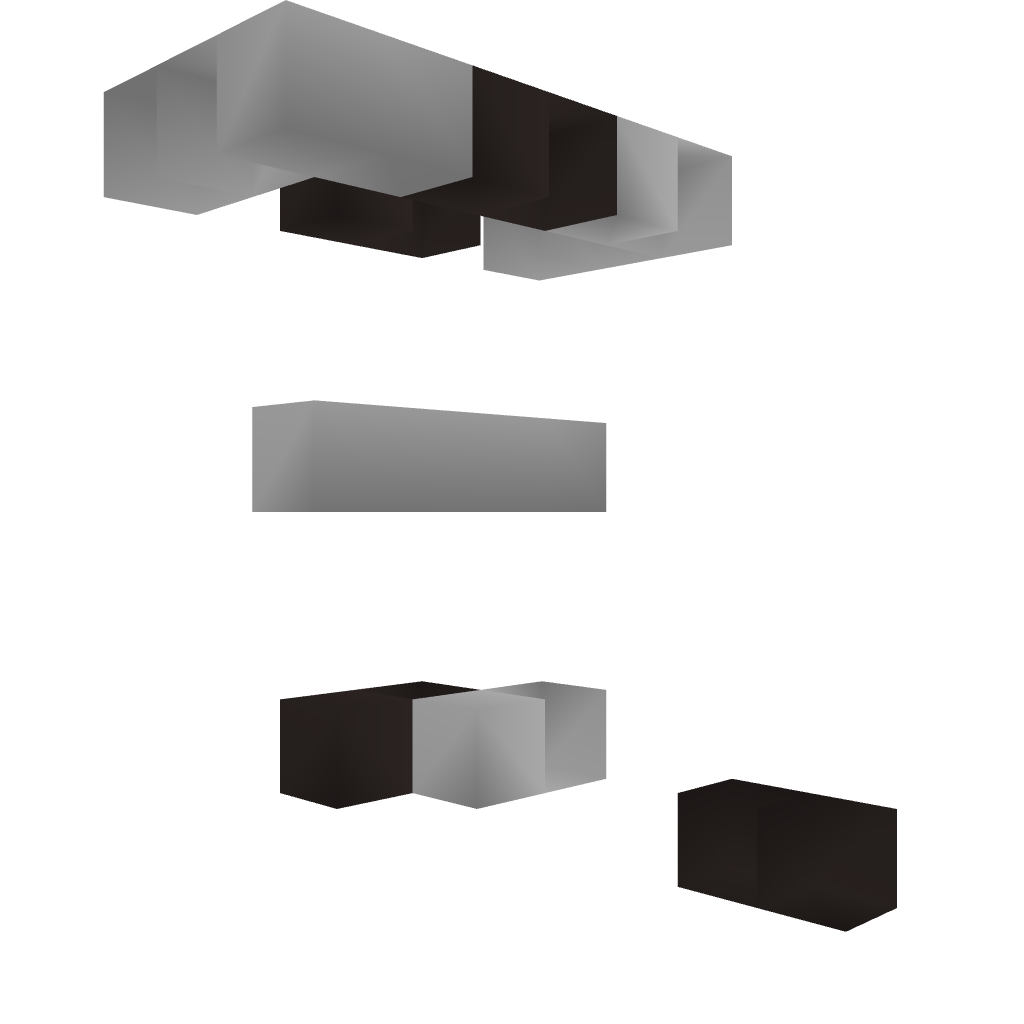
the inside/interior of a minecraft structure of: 4 furnace autosmelter